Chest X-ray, PA view. Patient: 28 years old, sex M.
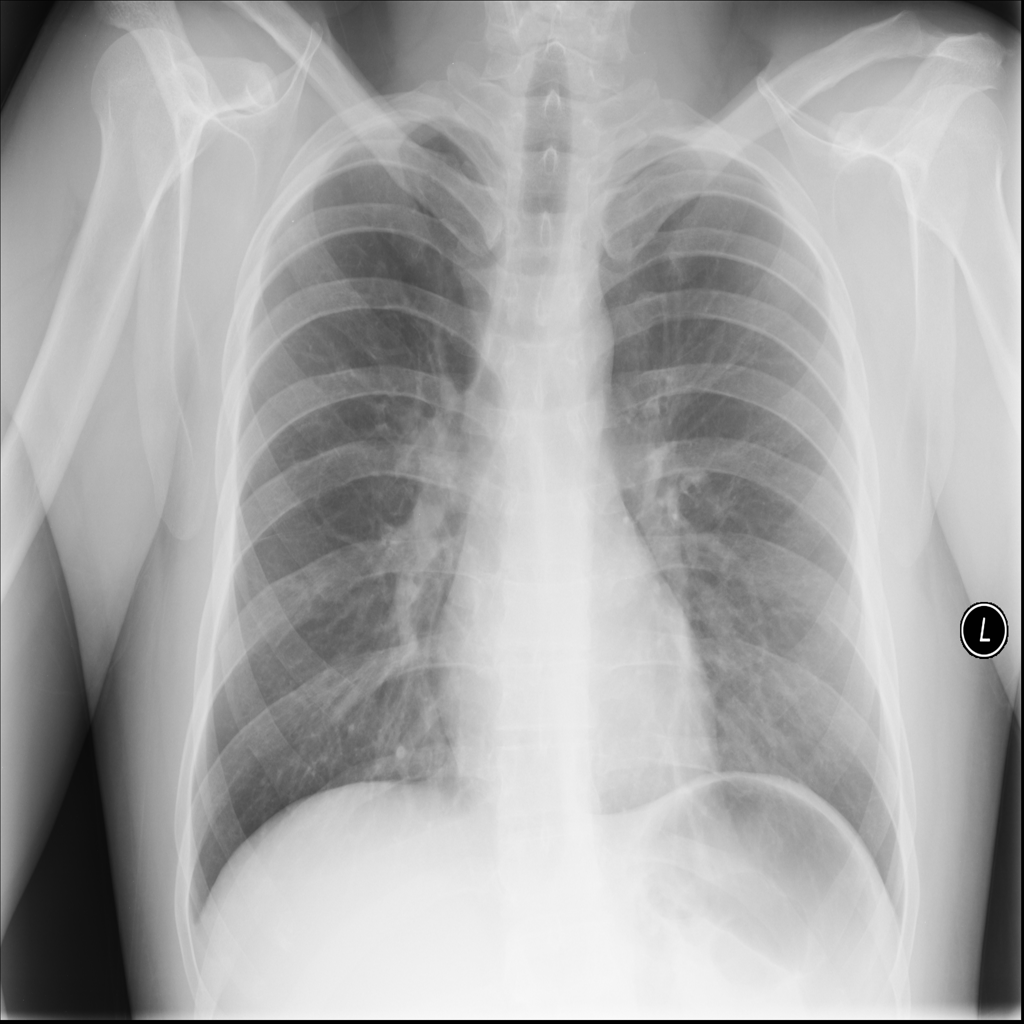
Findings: No Finding